Interaction volume radius: 5 \u00c5
Interaction volume height: 10 \u00c5
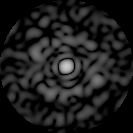
Disorder parameter: 0.8451